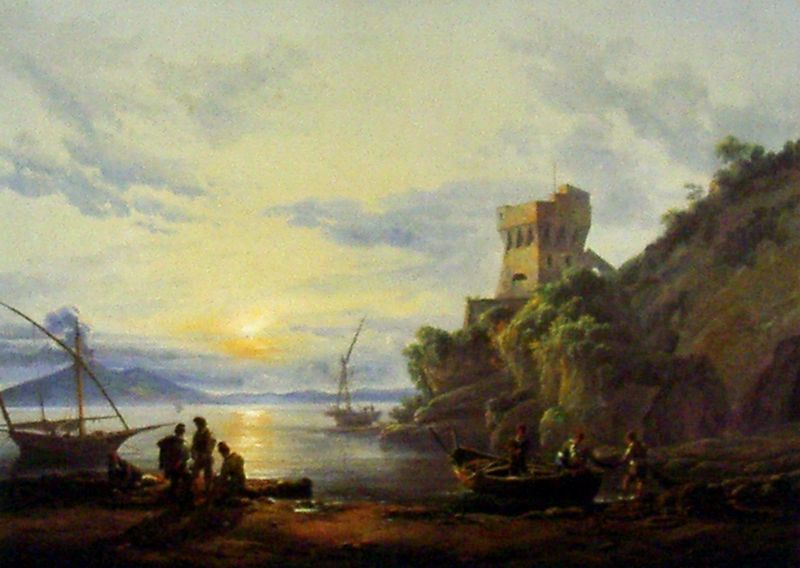
Titel: Küste nahe Castellammare im Morgennebel
Künstler: Johan Christian Dahl
Standort: Chemnitz
Institution: Kunstsammlungen Chemnitz
Schlagwörter: baum, berg, blau, dunkel, felsen, feuer, gemälde, gestein, himmel, mann, meer, wasser, wolken, bäume, gelb, grün, landschaft, menschen, sand, see, ufer, abend, braun, fenster, licht, männer, ausblick, gras, rot, schloss, wolke, gespräch, malerei, stein, steine, öl, dämmerung, ferne, horizont, hügel, morgen, natur, sonnenaufgang, spiegelung, busch, büsche, gewässer, rauch, sonne, personen, höhle, anhöhe, arbeit, boot, boote, kahn, turm, aussicht, küste, ruhig, schiff, schiffe, segel, strand, italien, stab, fischer, mast, segelschiff, berge, fels, klippen, steilhang, sonnenuntergang, landschaftsmalerei, figuren, hafen, masten, romantik, ölgemälde, untergang, vernet, ruderboot, aufgang, stimmung, bucht, unscharf, ruine, buch, burg, vulkan, fischerboote, starnd, festung, fisch, romantisch, floss, steigung, reichtum, lichtstimmung, fischerei, golf, angler, vesuv, fischen, mehr, burgruine, dämerung, wachturm, trum, ätna, adria, abhnag, vesus, pompej, impressiomismus, spaetromantik, blechen